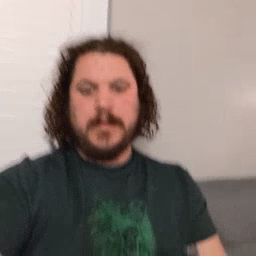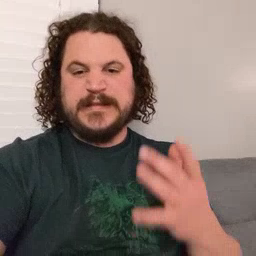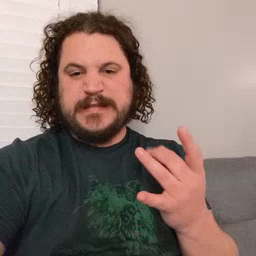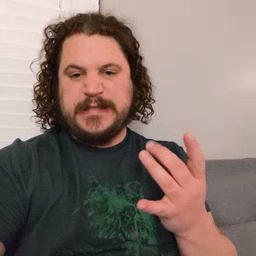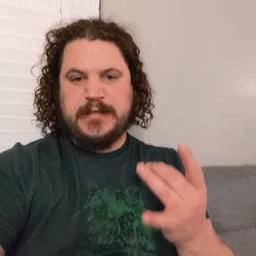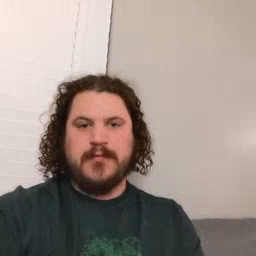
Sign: sticky